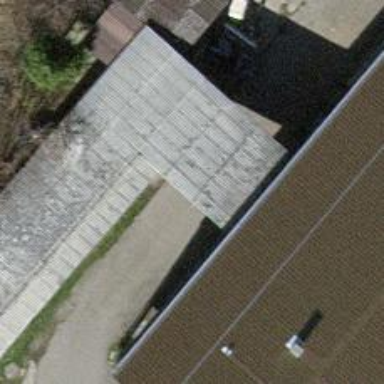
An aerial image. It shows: Driveway that serves as building passage under tunnel.